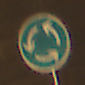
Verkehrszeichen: Kreisverkehr
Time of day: Night
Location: Outdoor (Urban)
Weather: Clear
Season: NotSpecified
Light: Artificial